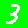
Digit: 3